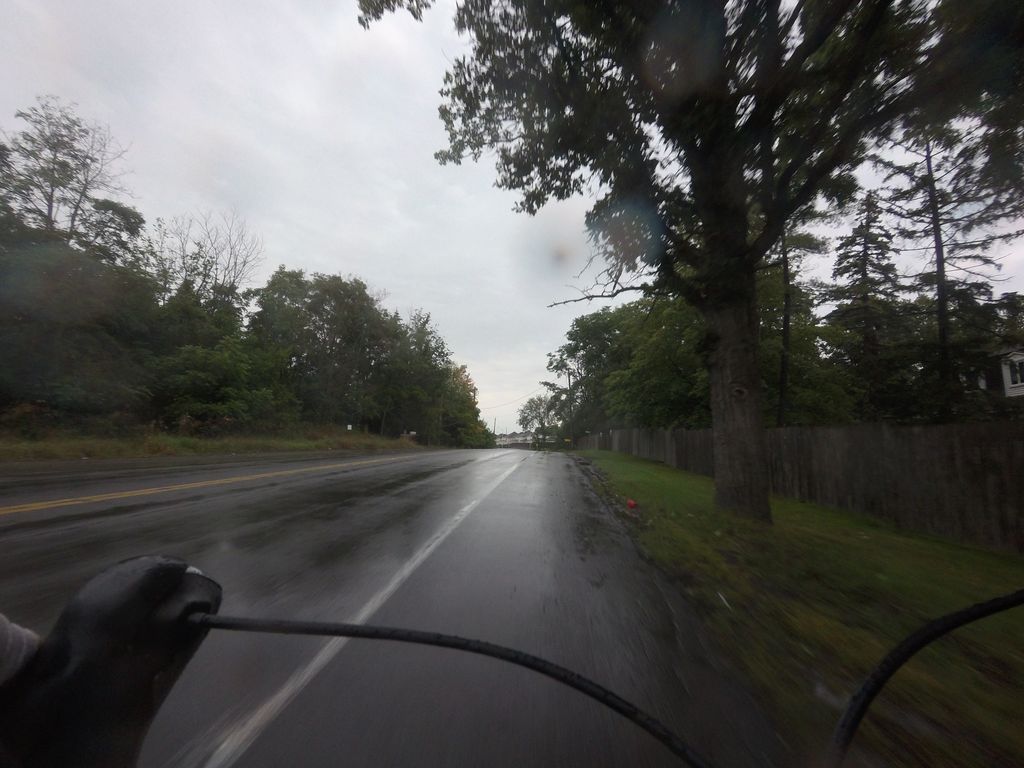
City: ottawa-gatineau